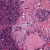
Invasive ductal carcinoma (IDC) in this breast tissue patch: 0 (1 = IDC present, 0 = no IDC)